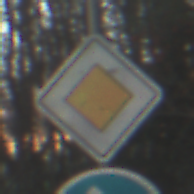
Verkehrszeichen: Vorfahrtsstrasse
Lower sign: VorgeschriebeneFahrtrichtungGeradeausOderRechts
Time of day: SunriseSunset
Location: Outdoor (Nature)
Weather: Clear
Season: Winter
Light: Natural